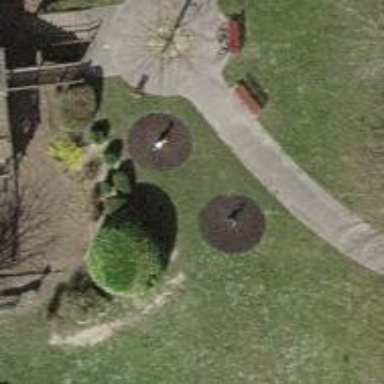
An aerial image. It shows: Springy playground.